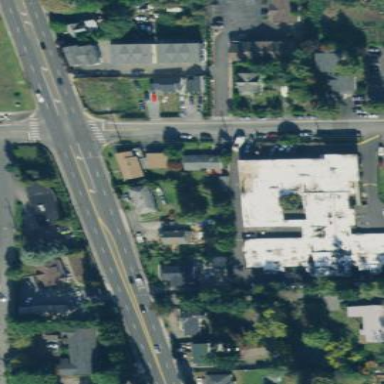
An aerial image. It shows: Nursing home in commercial area.